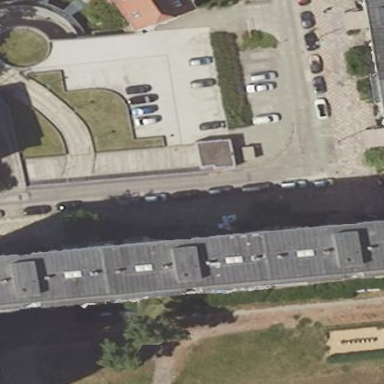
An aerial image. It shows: Parking area.